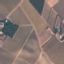
Land use / land cover class: PermanentCrop